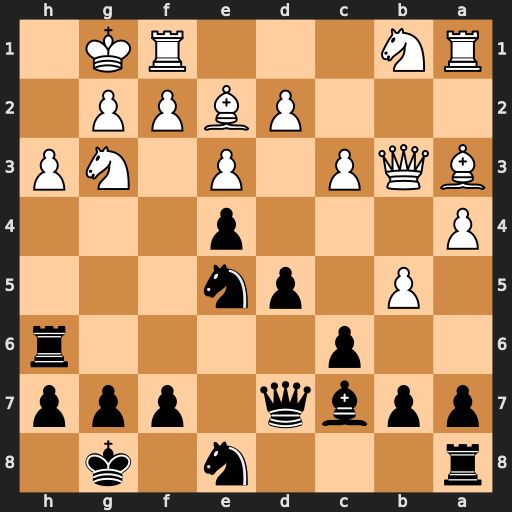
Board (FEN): r3n1k1/ppbq1ppp/2p4r/1P1pn3/P3p3/BQP1P1NP/3PBPP1/RN3RK1
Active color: b
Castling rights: -
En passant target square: -
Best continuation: Nf3+ Bxf3 exf3 Qb4 Nf6